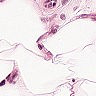
Metastatic tissue present: no